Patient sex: F
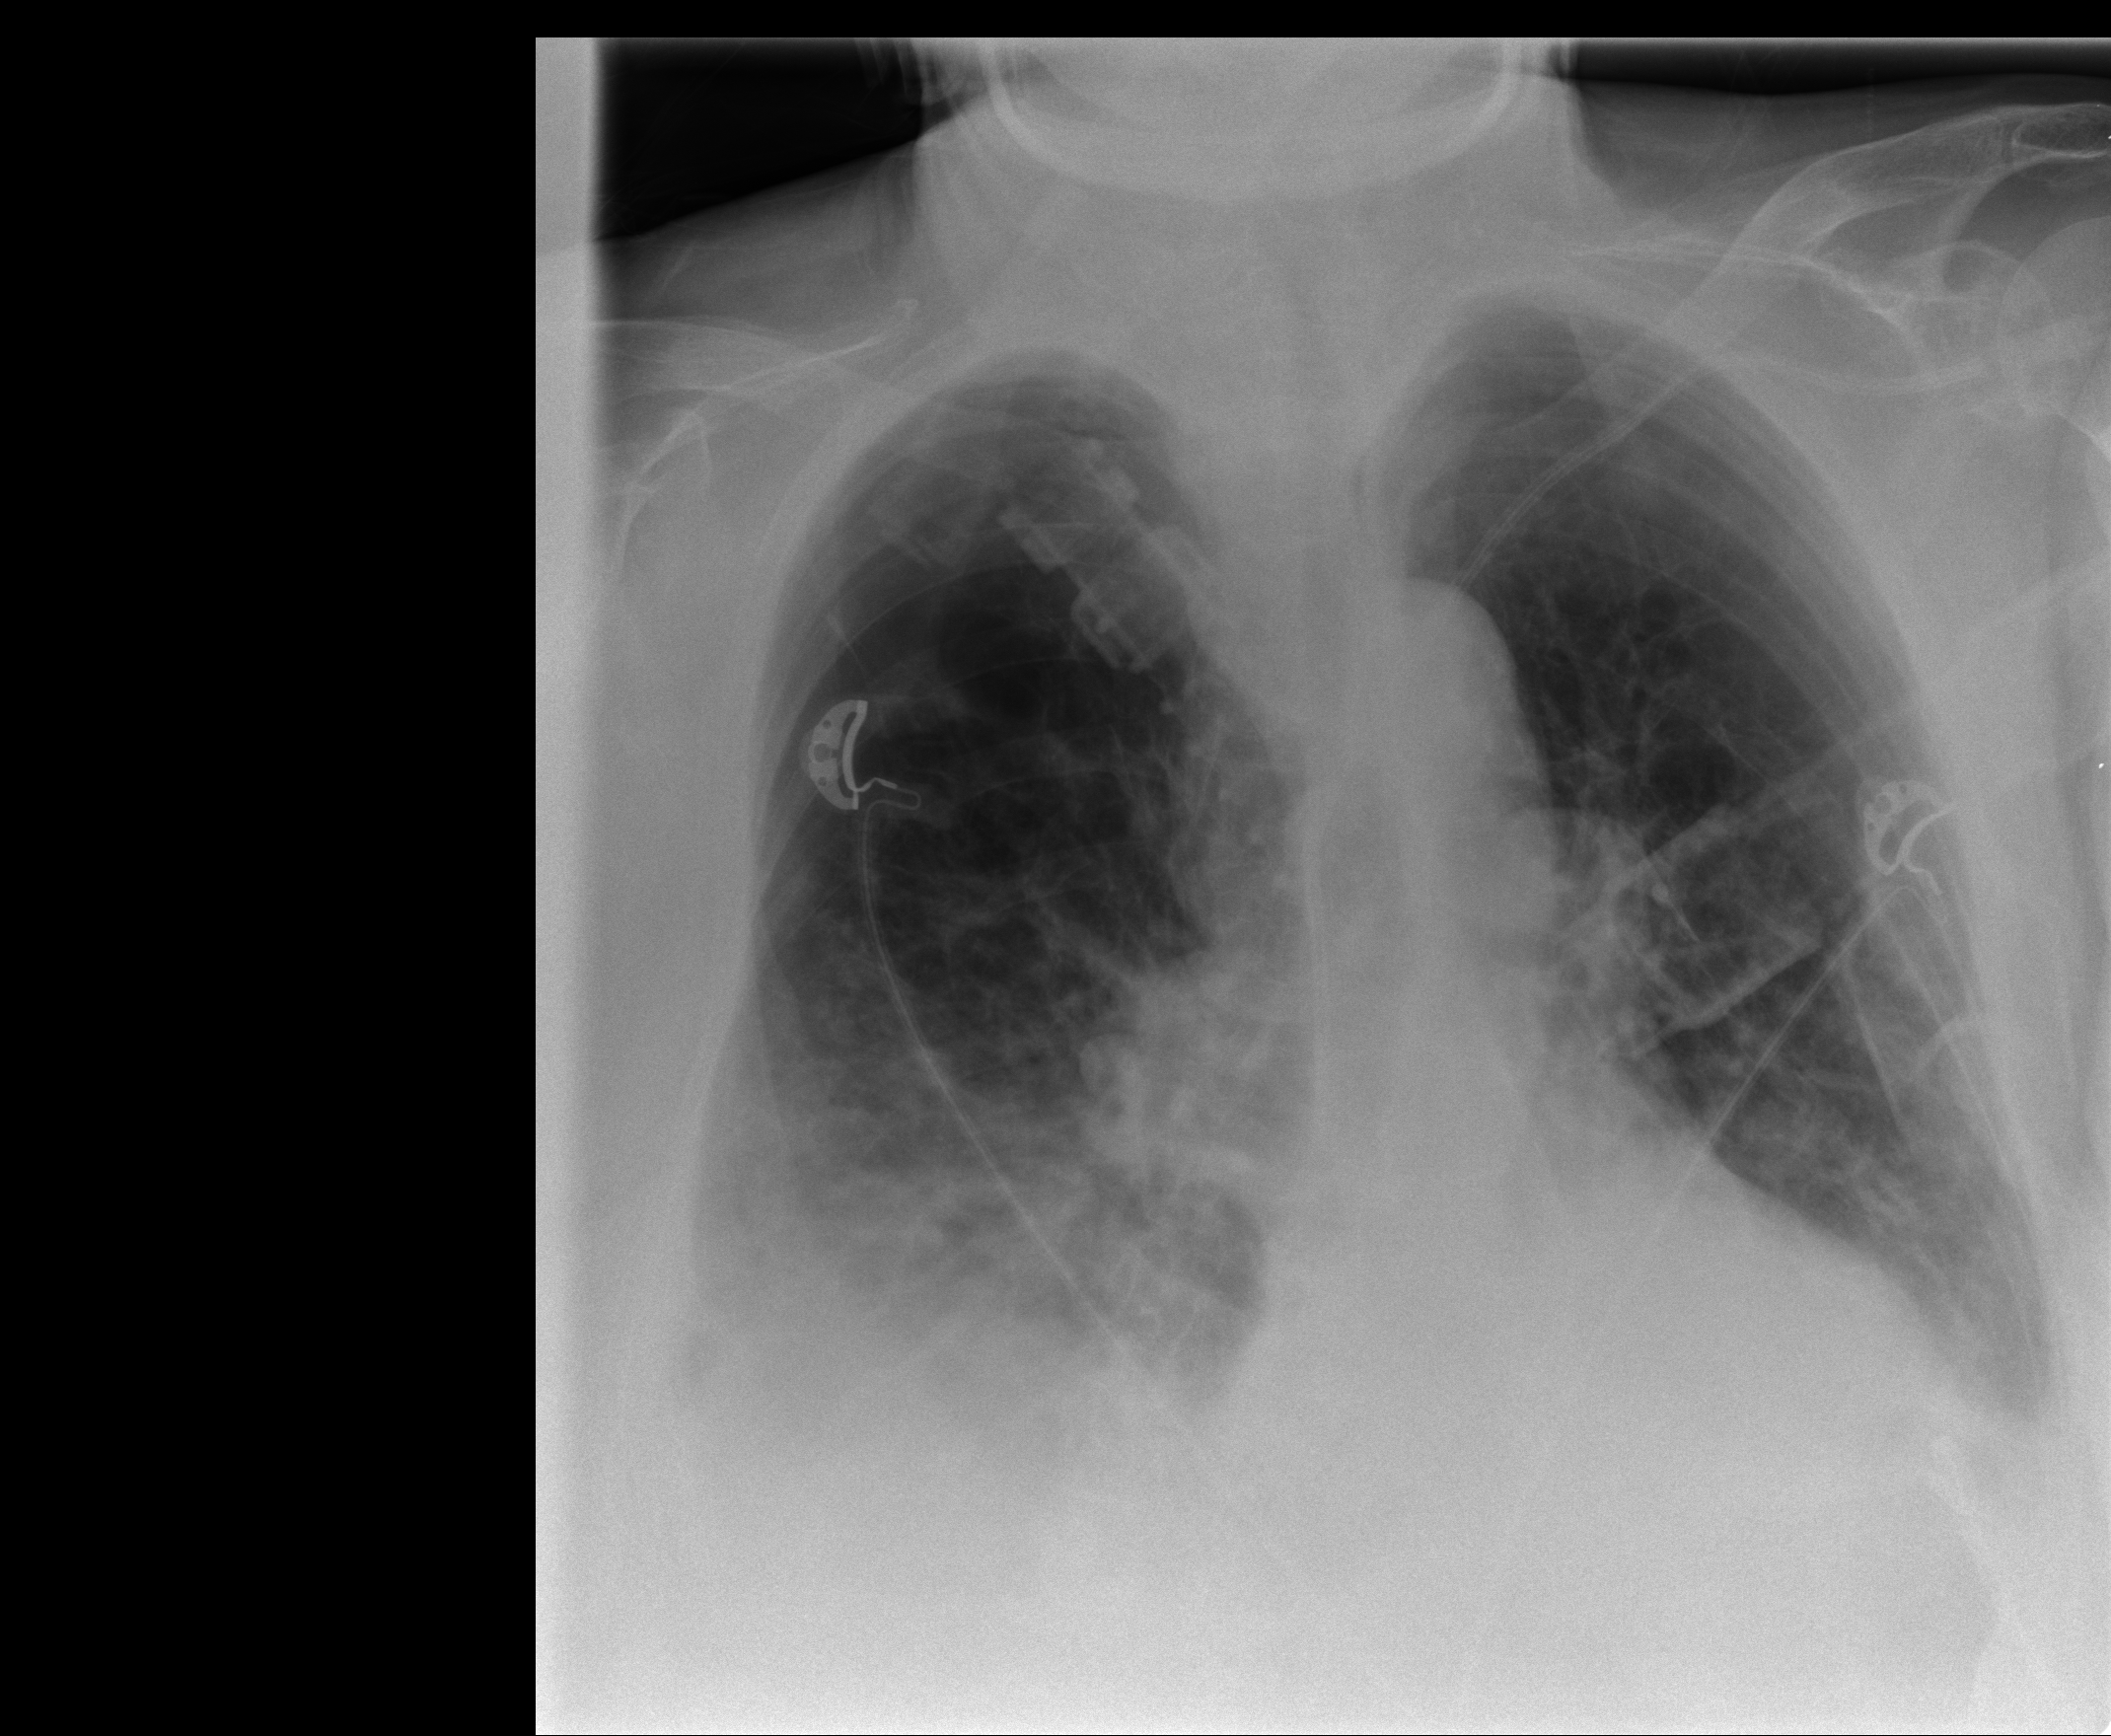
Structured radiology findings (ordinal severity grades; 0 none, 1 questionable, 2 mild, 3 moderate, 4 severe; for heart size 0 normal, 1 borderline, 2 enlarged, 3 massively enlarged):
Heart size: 1
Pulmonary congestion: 2
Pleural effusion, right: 2
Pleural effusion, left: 2
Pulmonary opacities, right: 0
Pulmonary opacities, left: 0
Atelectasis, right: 2
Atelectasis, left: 2